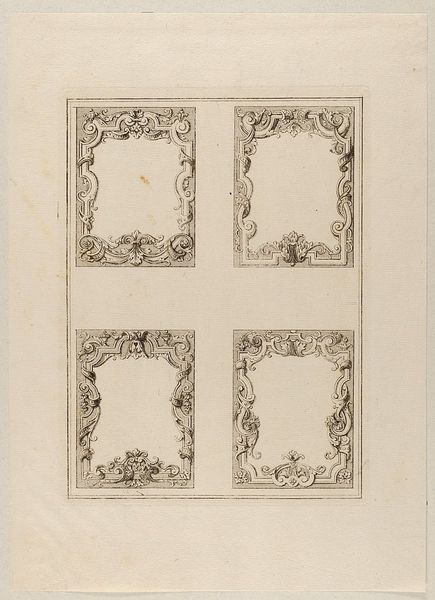
Titel: Vier Laub- und Bandelwerk Rahmen, Blatt aus der Folge 'Unterschiedliche Neu inventirte Einfaßungen sehr nützlich zugebrauchen'
Künstler: Johann Leonhard Eisler
Standort: Hamburg
Institution: Museum für Kunst und Gewerbe Hamburg
Schlagwörter: schmuck, skizze, zeichnung, ornament, rahmen, blatt, umrandung, ranken, papier, grafik, graphik, kartusche, ornamente, fotografie, photographie, vier, kreuz, umrahmung, druckgraphik, druckgrafik, stich, ranke, schnörkel, laubwerk, blattwerk, kupferstich, bandelwerk, reproduktionen, m, druckerzeugnisse, ornamentstich, vorlageblätter